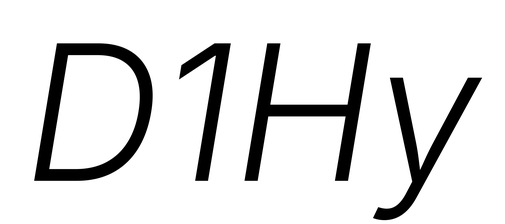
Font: Inter-Italic_Light_Italic